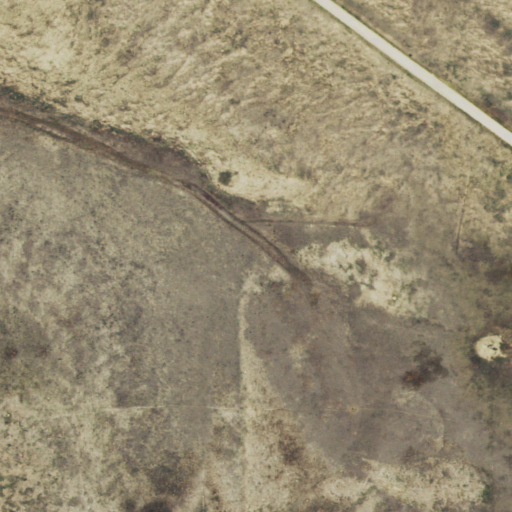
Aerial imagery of valley in Colorado named Peace Valley containing grassland and open development